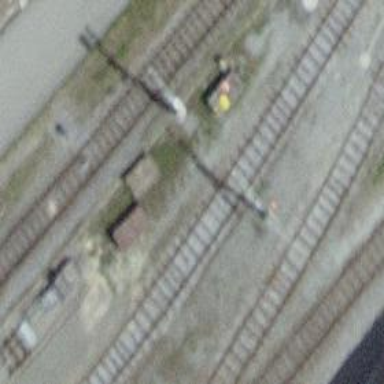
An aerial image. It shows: Rail yard with electrified contact lines for the trains.